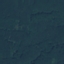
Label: Forest